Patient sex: M
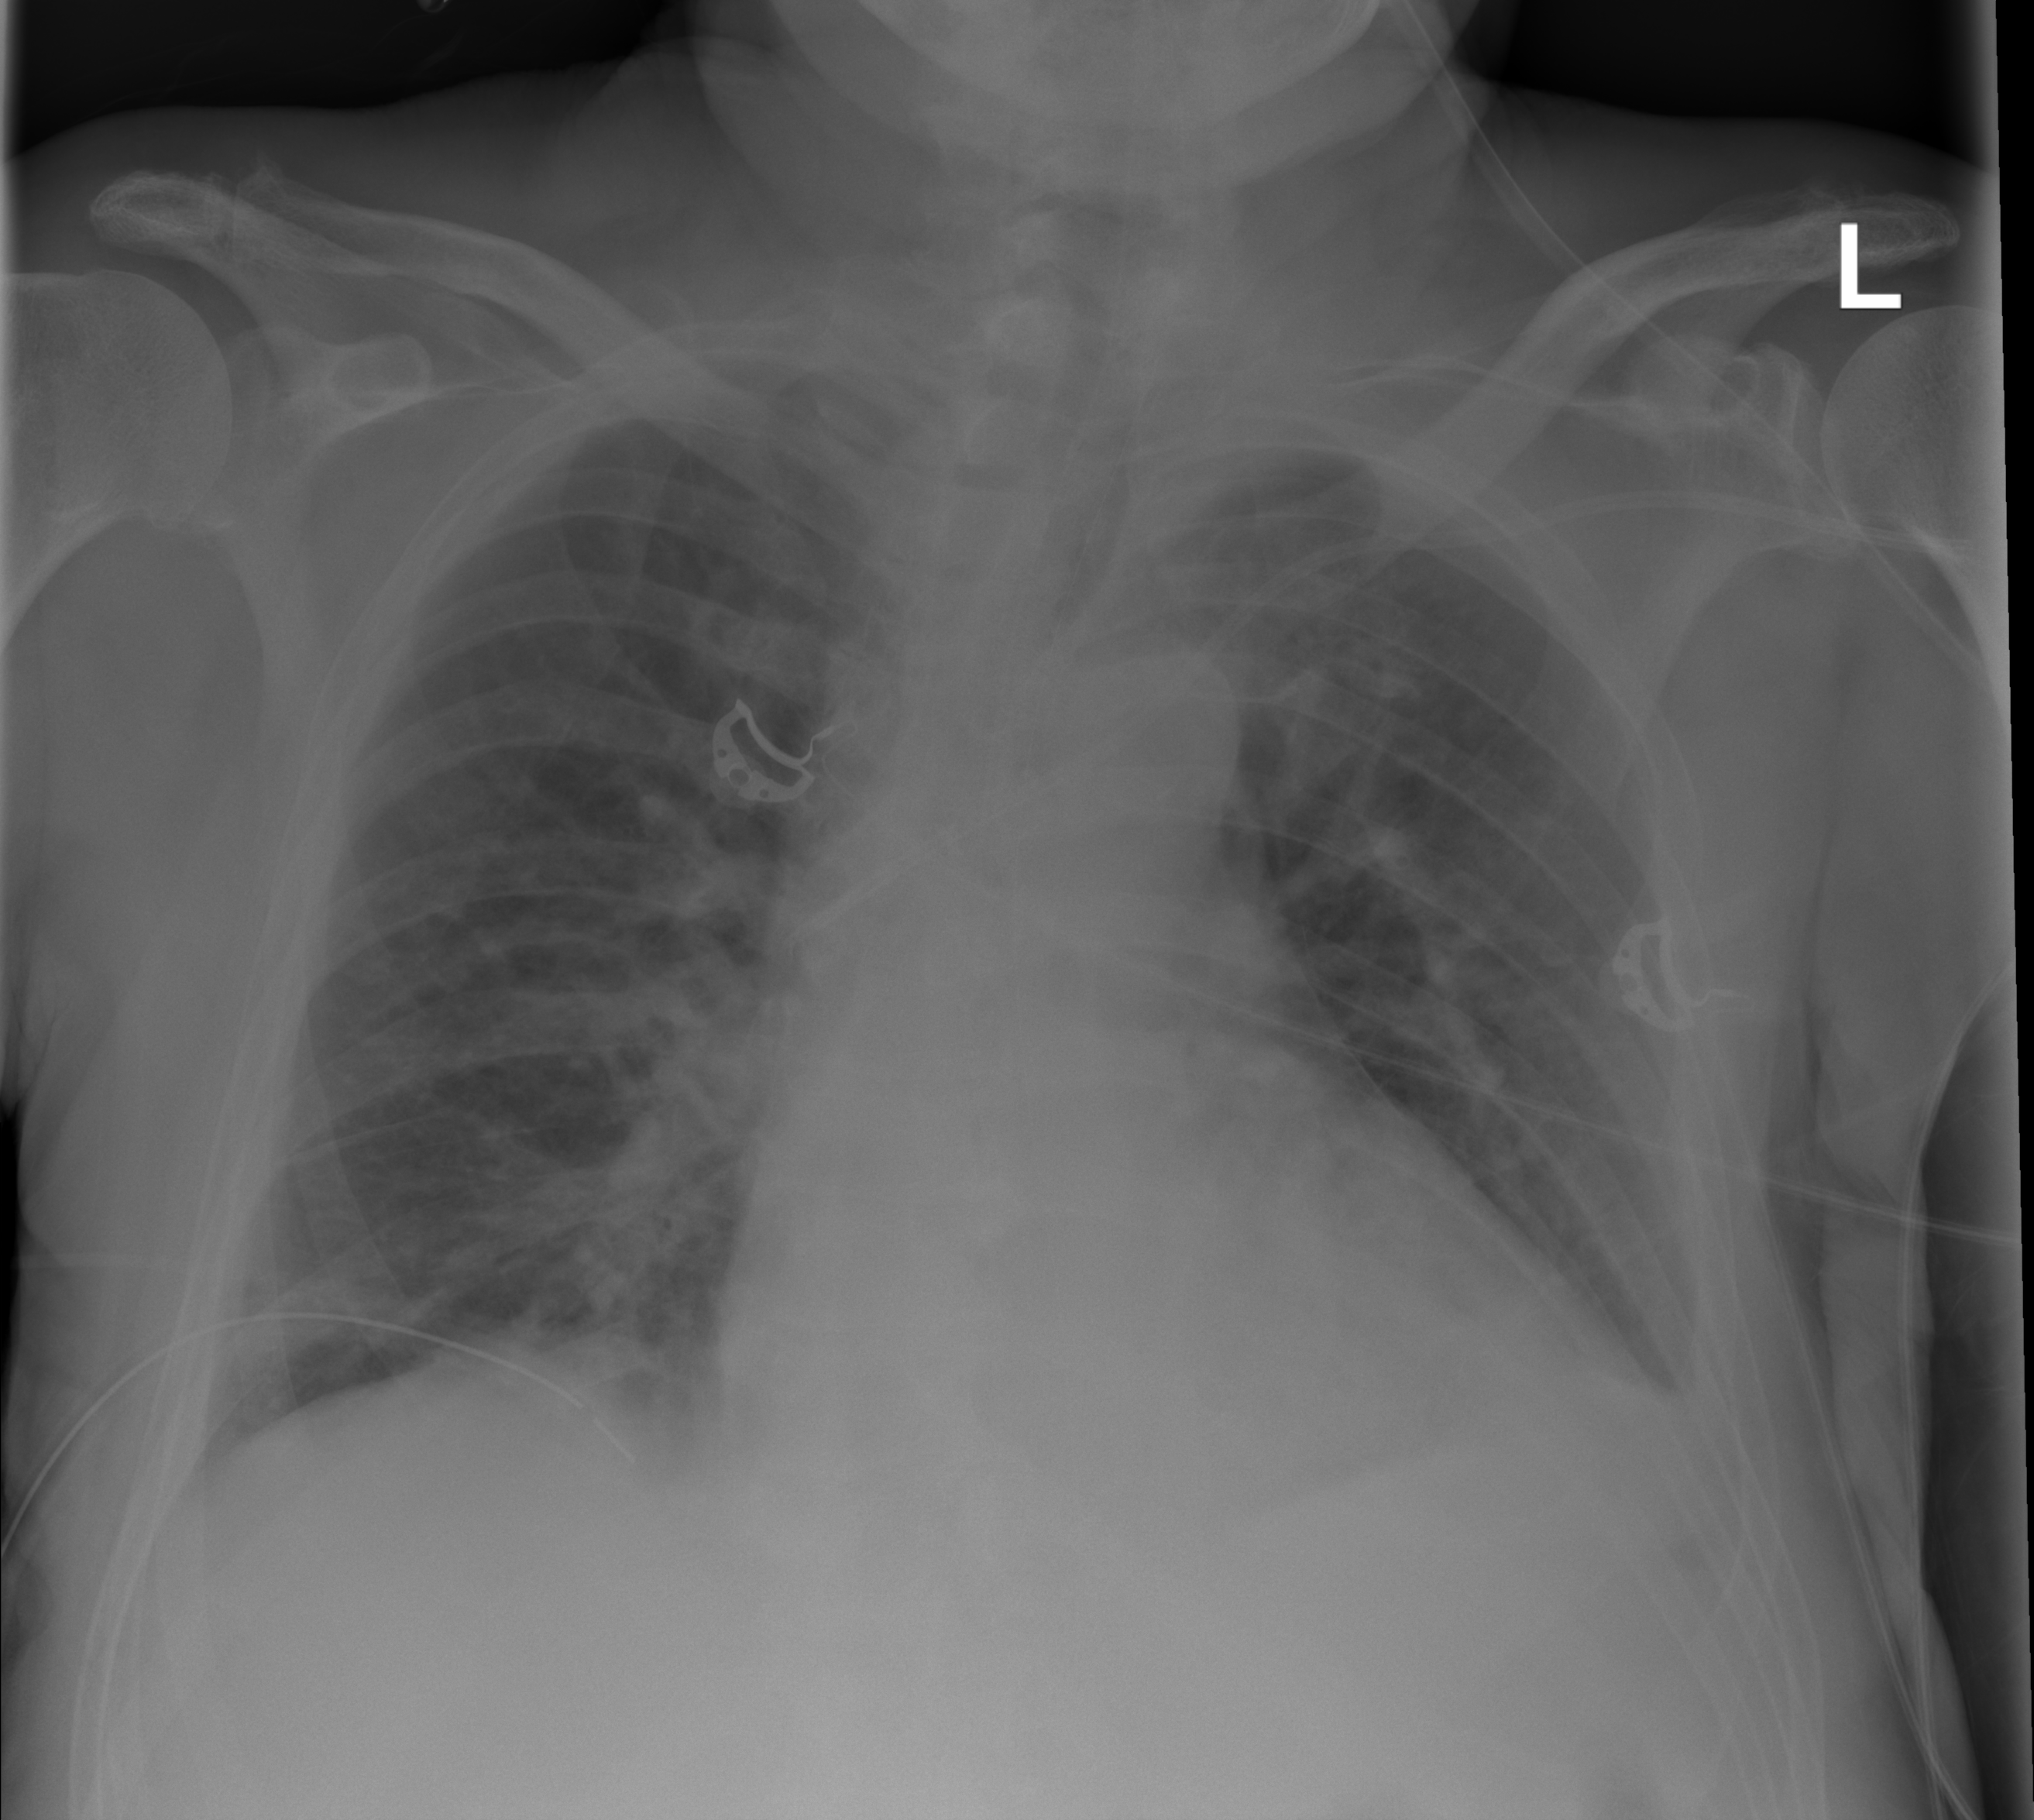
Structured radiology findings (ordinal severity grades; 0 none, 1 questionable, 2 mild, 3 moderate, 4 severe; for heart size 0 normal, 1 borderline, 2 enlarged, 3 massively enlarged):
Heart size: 2
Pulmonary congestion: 2
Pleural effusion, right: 0
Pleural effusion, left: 2
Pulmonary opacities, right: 0
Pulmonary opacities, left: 0
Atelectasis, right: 0
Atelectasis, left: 2